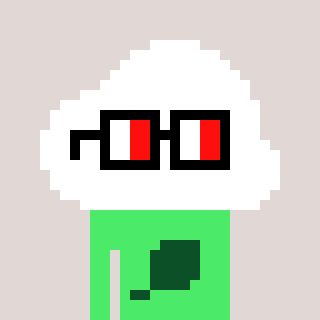
a pixel art character with square glasses with black frames and red eyes, a cloud-shaped head and a teal-colored body on a warm background